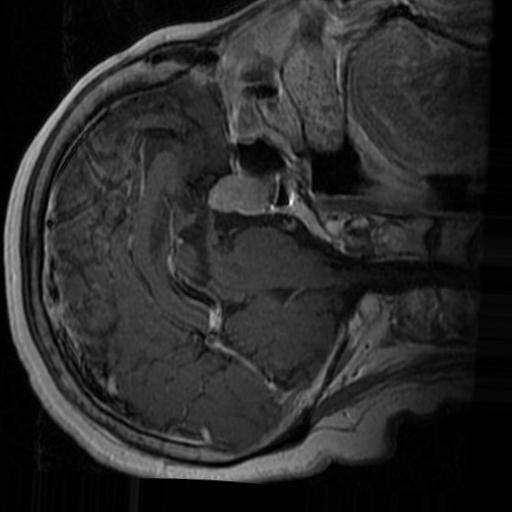
Label: brain_tumor